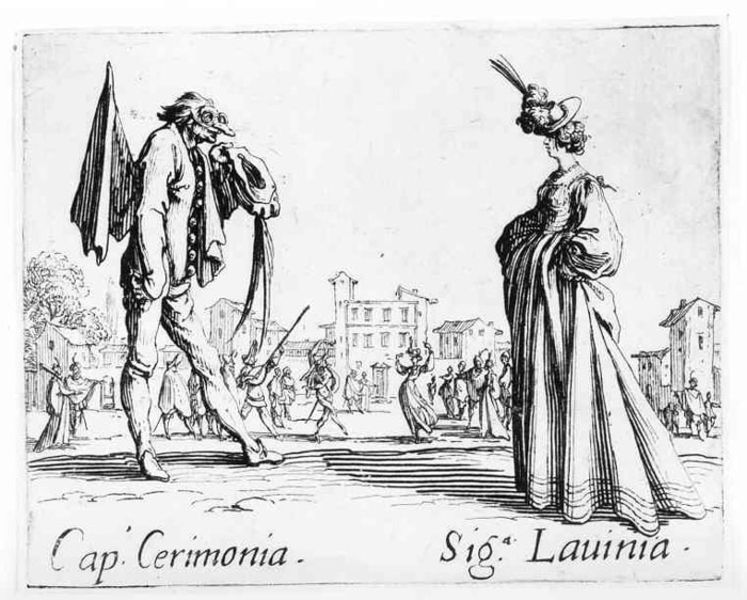
Titel: I Cap. Cerimonia, Sig.a Lauinia
Künstler: Jacques Callot
Standort: Karlsruhe
Institution: Staatliche Kunsthalle Karlsruhe
Schlagwörter: feathers, hat, men, people, white, women, arm, black, dress, lady, meeting, nose, old, woman, picture, feather, fruit, man, tree, building, house, houses, street, trees, suit, drawing, cap, cartoon, devil, jacket, pen, wings, abstract, town, love, city, instrument, music, vest, ink, square, buildings, style, foot, shoes, pencil, medieval, legs, munich, elegant, carnival, mask, clothing, dance, dancing, creature, wing, latin, black & white, ceremony, leg, guitar, dancers, piazza, ugly, demon, satan, peole, greeting, carnaval, corwd, open space, lithographie, cerimonia, lauinia, cap cerimonia, doktor, sig lauinia, 18ac, sig. lauinia